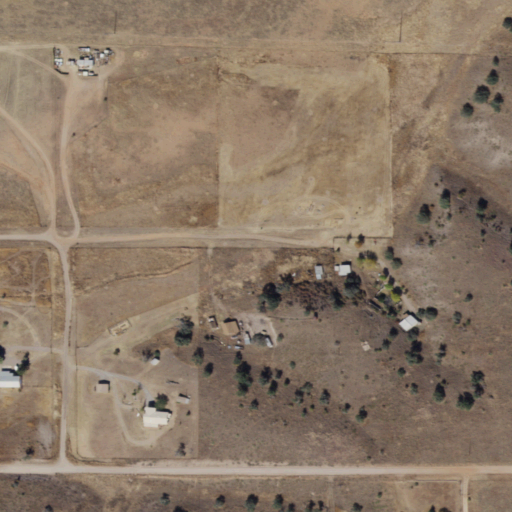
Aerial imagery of valley in Arizona named O'Leary Canyon containing shrub, grassland, and open development